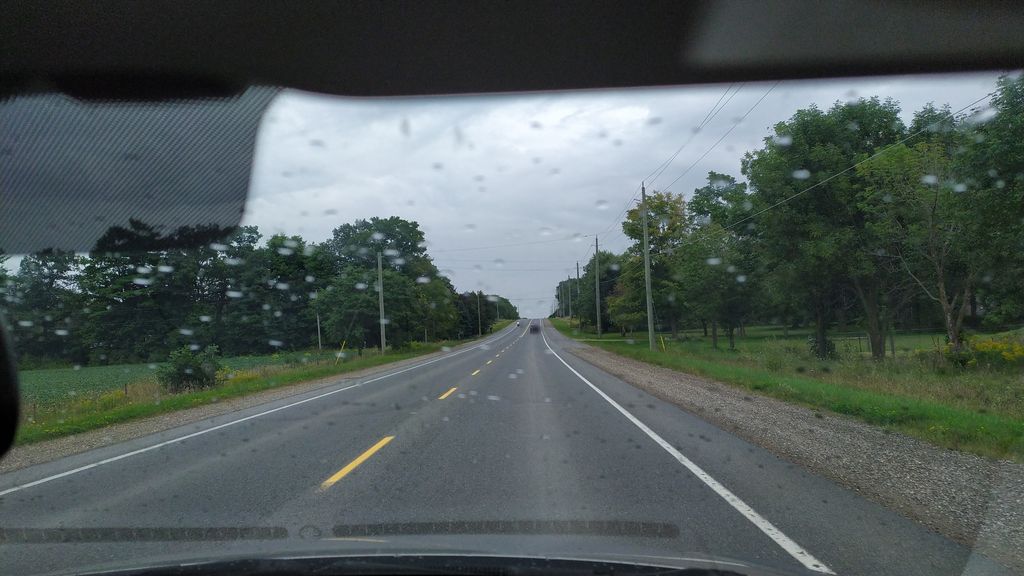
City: kitchener-waterloo